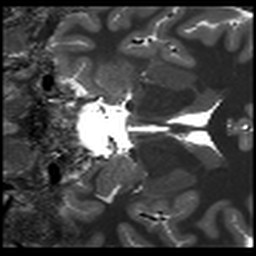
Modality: T1map
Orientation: coronal
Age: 22
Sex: female